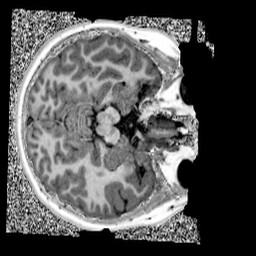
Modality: UNIT1
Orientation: axial
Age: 12
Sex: female
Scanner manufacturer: siemens
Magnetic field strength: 3 T
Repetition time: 4 s
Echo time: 0.00299 s